二年级 · 算术
本故事书共 93 页，小军第一天看了 18 页，第二天看了 20 页。还剩多少页没有看?
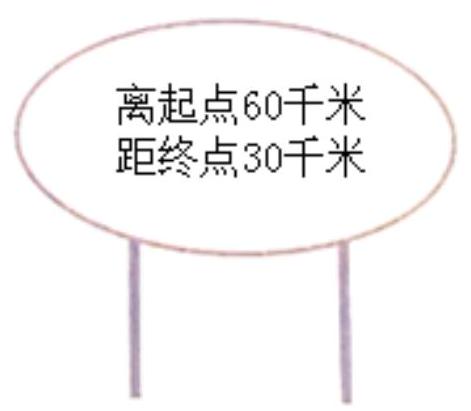
答案: 3-18-20=75-20=55 (页) 答: 还剩 55 页没有看。